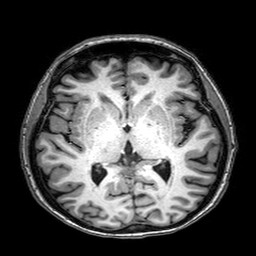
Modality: T1w
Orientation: coronal
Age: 68
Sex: female
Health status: healthy
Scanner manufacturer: philips
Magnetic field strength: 3 T